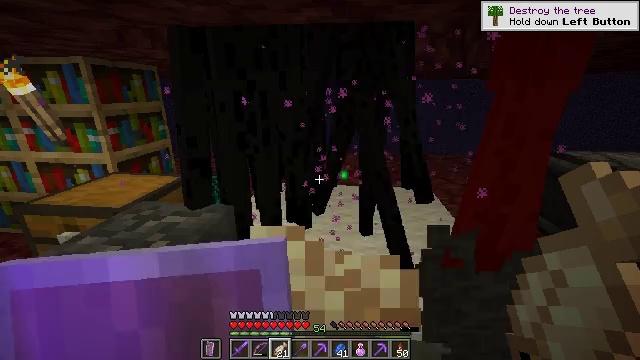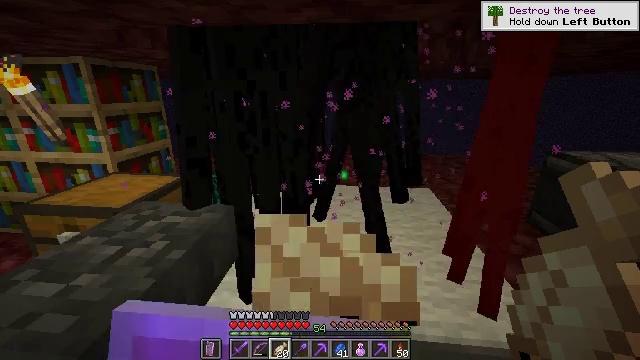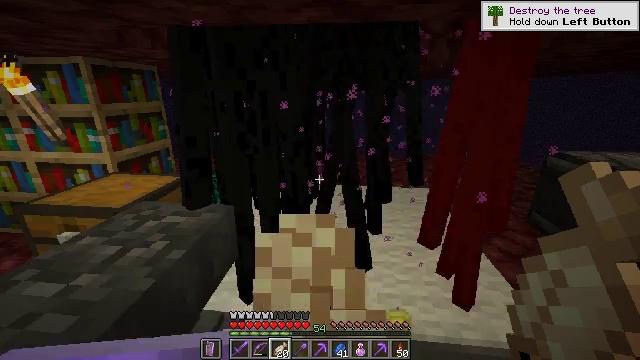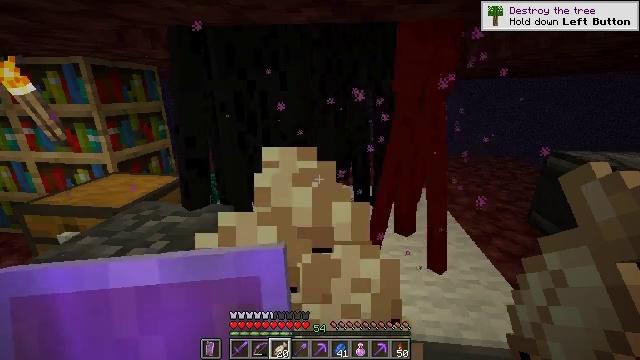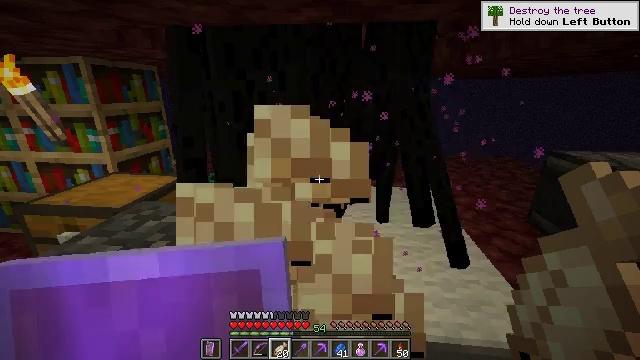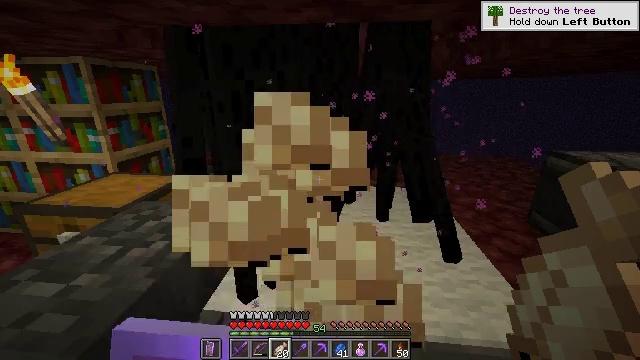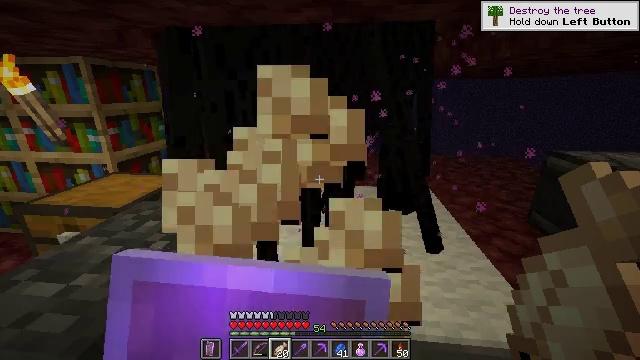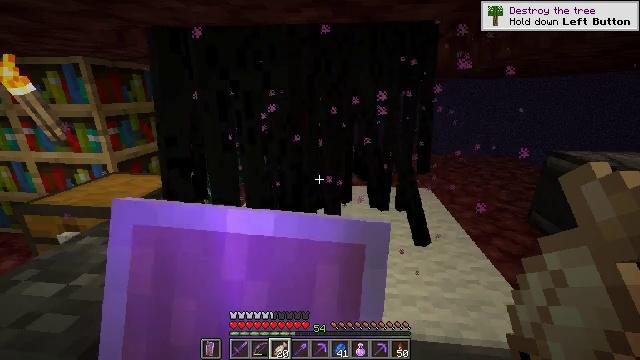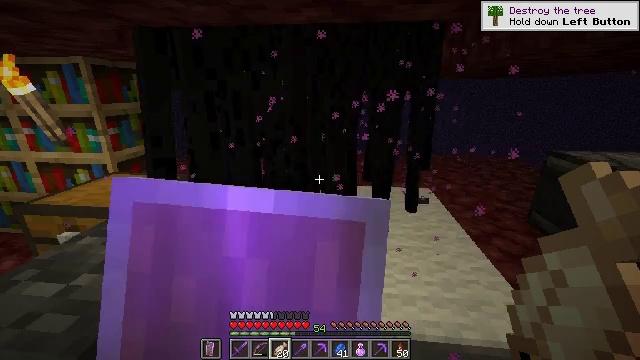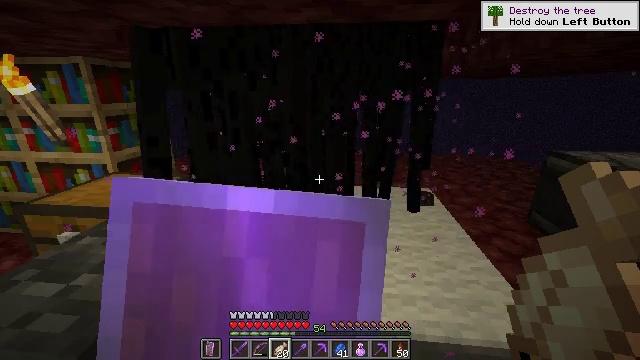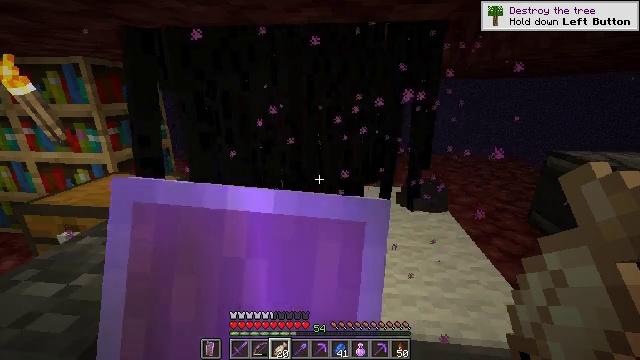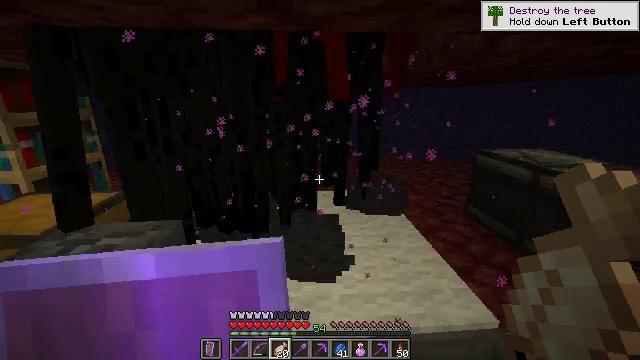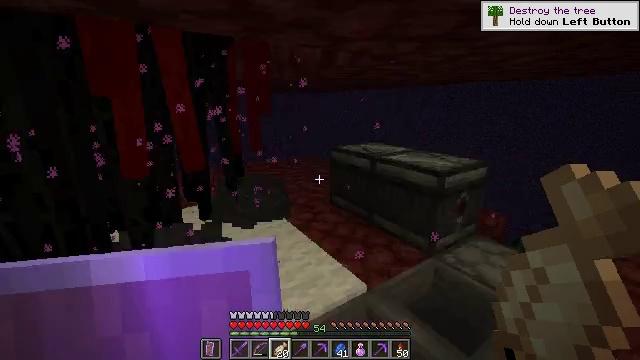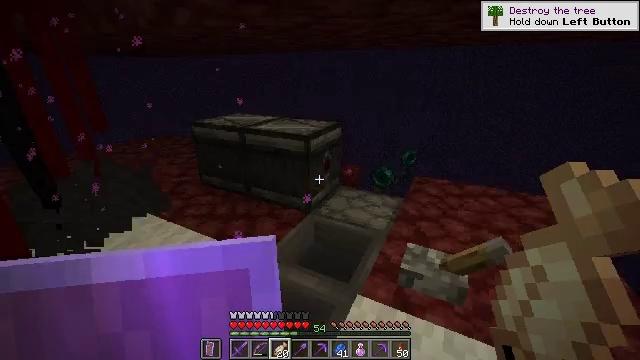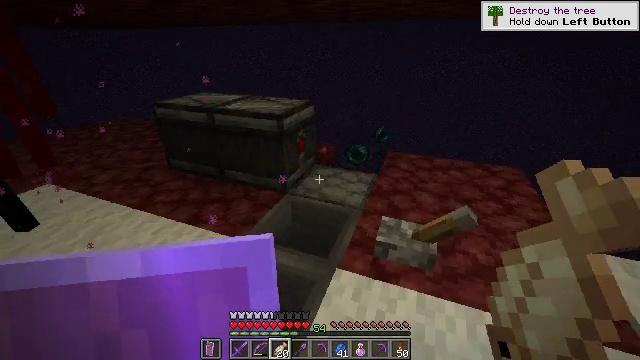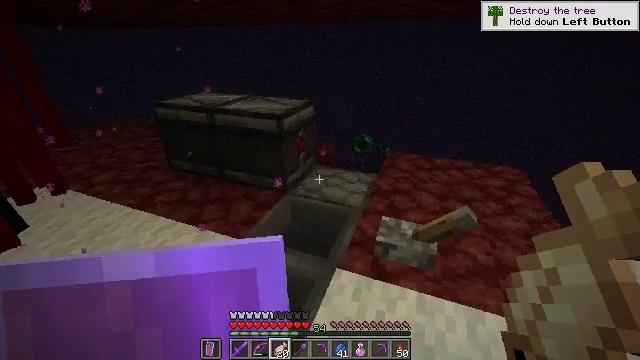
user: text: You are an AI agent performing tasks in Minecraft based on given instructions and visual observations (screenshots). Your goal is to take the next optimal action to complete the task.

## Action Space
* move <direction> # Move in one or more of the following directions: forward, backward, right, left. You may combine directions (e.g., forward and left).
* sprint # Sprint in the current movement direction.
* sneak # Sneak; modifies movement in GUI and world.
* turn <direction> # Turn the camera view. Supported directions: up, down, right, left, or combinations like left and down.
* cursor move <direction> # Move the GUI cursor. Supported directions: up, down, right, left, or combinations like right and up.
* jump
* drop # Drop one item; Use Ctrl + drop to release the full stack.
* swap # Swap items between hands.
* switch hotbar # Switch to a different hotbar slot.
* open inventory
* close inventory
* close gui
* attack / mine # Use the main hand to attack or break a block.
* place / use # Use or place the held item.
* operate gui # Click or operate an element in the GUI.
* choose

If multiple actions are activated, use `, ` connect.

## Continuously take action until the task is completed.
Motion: motion action
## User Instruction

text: Kill an enderman.
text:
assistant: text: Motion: use / place
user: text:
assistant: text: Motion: use / place
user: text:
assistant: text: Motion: use / place
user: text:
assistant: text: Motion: use / place
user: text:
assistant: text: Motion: use / place
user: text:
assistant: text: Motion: use / place
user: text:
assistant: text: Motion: use / place
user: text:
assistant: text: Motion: use / place
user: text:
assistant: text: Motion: use / place
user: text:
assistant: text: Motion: use / place
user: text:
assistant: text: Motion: turn right and up
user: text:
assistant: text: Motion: turn right and up
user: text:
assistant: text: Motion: turn right and down
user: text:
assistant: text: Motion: turn right and down
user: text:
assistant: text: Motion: no_op
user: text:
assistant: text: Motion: no_op
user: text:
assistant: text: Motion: no_op
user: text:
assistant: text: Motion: turn down
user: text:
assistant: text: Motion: turn left and down
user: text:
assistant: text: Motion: turn left and down
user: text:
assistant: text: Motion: turn left and down
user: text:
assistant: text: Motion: turn down
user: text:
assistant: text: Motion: no_op
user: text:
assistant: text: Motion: turn right and down
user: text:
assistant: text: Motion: turn right
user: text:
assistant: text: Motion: no_op
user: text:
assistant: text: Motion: no_op
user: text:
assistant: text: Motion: no_op
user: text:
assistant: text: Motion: no_op
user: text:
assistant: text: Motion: use / place